Question: I have a column called 'CLIENTDATA' in table CLIENTDET and have a data like 'last-ST - Tranactions - Challan Details - Int. Calc. - Interest Report - N'.
When i write a query
'''
SELECT CLIENTDATA,
LEN(CLIENTDATA)
FROM CLIENTDET
'''
In this case i am getting correct data and length as '75'.
When i write a query
'''
SELECT CAST(
CASE
WHEN CLIENTDATA IS NULL THEN ''
ELSE CLIENTDATA
END AS
VARCHAR
),
LEN(
CAST(
CASE
WHEN CLIENTDATA IS NULL THEN ''
ELSE CLIENTDATA
END
AS VARCHAR
)
)
FROM CLIENTDET
In this case i am not getting correct data as in Case 1, here length is '30'.
'''
Anything i am missing here or not understood?.... Image is attached

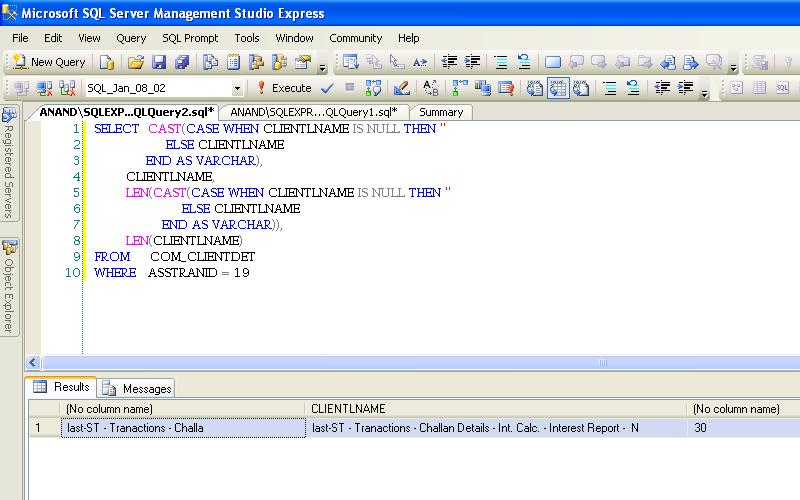
Answer: When you cast a literal to character type without specifying the length,
by default it is 30.
So you need to specify the enough column length when you use character datatypes.
<URL>
and here <URL>
e.g.
'''
Declare @a varchar(100)
Select @a='123456789012345678901234567890123456789012345678901234567890123456789012345678901234567890'
Select LEN(CAST(@a as Varchar)),LEN(@a)
'''
as additonal information
When declaring a VARCHAR variable without defining the length, it will default to 1.
'''
DECLARE @a VARCHAR
SET @a = 'ABCDE'
SELECT @a
'''
Returns: "1"